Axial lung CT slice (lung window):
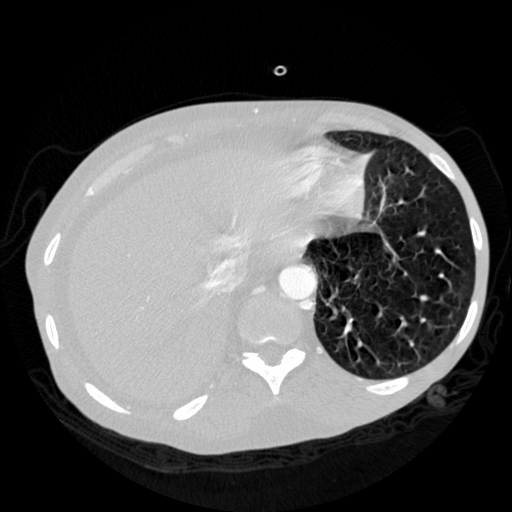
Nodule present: no